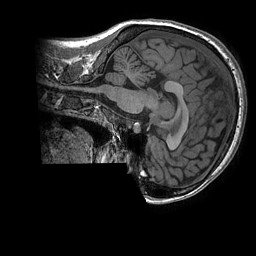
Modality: T1w
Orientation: sagittal
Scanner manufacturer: ge
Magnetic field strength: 3 T
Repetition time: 0.008156 s
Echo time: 0.00318 s